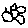
Label: flower